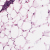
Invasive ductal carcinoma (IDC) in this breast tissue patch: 0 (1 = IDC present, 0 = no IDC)